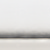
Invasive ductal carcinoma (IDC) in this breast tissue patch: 0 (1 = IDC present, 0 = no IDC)